Question: You are given a pointer to the root of a binary tree. Print the top view of the binary tree.
You only have to complete the function.
'''
void top_view(Node root)
{
Node r = root;
if(r.left!=null){
top_view(r.left);
System.out.print(r.data + " ");
}
if(r.right!=null){
System.out.print(r.data + " ");
top_view(r.right);
}
}
'''
The two if statements are executed every time the function is called, but I need only one of them to execute. I tried switch but its giving constant expression error. I have already found a different solution for this problem.
So I only want to know if we can make only one if execute at a time i.e, is there a way to fix my code without changing the approach?

<URL>
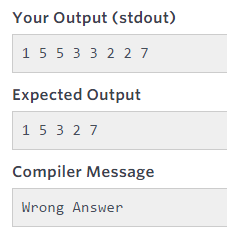
Answer: This problem can be very easily solved by using:
: To print the root and the left subtree.
: To print the right subtree.
Your function should be like this:
'''
void topview(Node root)
{
if(root==null)
return;
Stack<Integer> s=new Stack<Integer>();
s.push(root.data);
Node root2=root;
while(root.left!=null)
{
s.push(root.left.data);
root=root.left;
}
while(s.size()!=0)
System.out.print(s.pop()+" ");
Queue<Integer> q=new LinkedList<Integer>();
q.add(root2.right.data);
root2=root2.right;
while(root2.right!=null)
{
q.add(root2.right.data);
root2=root2.right;
}
while(q.size()!=0)
System.out.print(q.poll()+" ");
}
'''